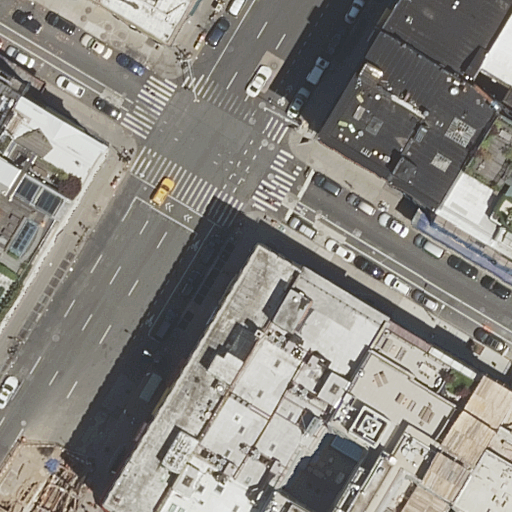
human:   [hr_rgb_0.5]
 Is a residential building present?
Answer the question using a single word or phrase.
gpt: yes

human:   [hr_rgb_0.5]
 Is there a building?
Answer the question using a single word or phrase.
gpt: yes

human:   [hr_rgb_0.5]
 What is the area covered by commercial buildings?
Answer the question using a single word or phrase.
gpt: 0m2

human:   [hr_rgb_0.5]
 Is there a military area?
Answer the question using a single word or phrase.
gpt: no

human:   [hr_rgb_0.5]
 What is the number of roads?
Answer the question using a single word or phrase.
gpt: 4

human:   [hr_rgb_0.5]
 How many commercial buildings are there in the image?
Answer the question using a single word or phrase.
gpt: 0

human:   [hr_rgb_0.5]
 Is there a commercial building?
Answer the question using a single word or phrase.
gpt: no

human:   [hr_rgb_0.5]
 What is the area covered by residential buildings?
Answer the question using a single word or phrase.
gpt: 4868m2

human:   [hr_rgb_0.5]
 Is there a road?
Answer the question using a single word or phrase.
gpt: yes

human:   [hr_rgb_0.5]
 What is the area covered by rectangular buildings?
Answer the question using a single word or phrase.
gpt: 3050m2

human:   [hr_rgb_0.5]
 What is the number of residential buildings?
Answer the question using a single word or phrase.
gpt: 10

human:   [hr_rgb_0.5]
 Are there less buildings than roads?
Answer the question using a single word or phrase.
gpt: no

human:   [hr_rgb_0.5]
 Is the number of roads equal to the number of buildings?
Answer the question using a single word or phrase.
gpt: no

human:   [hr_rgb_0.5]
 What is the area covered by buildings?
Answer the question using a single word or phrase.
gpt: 4868m2

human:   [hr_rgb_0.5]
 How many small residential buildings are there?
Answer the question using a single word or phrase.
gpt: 2

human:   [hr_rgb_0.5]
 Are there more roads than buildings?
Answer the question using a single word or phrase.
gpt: no

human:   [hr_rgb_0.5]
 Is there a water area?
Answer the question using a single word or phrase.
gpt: no

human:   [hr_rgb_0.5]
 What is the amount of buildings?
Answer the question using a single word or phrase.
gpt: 10

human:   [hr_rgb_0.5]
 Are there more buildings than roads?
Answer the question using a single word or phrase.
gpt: yes

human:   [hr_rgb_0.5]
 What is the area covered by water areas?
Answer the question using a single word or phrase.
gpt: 0m2

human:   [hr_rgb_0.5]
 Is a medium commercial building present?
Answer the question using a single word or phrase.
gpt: no

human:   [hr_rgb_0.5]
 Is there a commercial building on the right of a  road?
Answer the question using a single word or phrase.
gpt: no

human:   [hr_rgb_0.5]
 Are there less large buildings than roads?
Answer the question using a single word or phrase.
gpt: no

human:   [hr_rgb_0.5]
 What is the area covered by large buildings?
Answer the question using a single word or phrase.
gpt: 3913m2

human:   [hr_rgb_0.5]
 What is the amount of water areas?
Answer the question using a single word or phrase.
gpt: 0

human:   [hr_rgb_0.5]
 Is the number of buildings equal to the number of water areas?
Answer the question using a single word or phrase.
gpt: no

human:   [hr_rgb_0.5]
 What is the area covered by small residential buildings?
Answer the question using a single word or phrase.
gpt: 155m2

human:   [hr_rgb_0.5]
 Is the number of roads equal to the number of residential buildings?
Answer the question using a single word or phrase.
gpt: no

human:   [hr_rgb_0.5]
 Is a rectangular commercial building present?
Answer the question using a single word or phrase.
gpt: no

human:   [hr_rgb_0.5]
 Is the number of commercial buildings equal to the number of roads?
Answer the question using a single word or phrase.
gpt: no

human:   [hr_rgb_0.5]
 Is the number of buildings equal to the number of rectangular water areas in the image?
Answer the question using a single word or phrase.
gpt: no

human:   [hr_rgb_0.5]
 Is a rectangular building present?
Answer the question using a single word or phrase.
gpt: yes

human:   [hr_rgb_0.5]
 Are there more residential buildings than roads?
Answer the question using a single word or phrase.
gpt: yes

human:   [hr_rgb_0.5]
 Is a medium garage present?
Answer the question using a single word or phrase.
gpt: no

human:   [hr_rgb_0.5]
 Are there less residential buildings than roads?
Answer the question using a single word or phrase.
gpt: no

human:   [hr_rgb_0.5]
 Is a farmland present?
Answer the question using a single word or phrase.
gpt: no

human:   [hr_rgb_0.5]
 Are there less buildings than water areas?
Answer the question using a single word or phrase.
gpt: no

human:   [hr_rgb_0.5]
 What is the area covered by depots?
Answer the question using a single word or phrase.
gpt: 0m2

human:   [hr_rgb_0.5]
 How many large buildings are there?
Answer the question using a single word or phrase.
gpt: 5

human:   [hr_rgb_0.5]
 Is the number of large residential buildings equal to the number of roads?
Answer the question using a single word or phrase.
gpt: no

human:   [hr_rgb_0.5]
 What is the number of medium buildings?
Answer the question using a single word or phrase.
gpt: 3

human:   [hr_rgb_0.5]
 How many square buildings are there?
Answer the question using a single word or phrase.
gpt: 0

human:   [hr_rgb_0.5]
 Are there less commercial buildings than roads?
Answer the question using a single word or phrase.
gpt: yes

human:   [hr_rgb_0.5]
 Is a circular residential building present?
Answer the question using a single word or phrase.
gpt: no

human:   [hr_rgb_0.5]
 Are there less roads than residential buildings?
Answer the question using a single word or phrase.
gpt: yes

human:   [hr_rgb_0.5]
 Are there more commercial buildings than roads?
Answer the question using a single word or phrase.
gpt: no

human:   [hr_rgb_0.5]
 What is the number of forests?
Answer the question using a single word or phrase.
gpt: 0

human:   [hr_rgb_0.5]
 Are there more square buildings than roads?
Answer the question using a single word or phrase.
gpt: no

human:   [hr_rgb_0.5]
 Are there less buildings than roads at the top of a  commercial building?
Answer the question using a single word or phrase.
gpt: no

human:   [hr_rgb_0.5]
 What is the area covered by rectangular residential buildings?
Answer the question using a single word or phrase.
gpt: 3050m2

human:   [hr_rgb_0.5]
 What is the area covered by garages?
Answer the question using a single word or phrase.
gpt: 0m2

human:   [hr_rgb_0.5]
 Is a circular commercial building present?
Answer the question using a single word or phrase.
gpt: no

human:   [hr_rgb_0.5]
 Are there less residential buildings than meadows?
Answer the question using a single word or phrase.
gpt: no

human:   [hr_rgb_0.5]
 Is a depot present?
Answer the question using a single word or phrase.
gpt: no

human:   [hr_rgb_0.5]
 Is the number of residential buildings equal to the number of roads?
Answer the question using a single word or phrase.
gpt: no

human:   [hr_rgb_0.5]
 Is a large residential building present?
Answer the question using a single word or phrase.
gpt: yes

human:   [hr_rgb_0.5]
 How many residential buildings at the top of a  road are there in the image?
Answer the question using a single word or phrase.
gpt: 7

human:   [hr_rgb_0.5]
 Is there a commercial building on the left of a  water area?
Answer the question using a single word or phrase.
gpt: no

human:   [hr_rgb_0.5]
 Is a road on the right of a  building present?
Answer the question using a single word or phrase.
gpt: yes

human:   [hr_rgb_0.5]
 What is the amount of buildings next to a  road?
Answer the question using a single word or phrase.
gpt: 10

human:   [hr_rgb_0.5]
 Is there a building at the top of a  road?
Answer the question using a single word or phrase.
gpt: yes

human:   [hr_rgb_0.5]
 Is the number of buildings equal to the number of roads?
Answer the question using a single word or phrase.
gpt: no

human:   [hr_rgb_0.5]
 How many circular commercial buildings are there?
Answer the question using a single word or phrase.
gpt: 0

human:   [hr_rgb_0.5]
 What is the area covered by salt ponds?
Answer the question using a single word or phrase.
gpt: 0m2